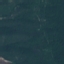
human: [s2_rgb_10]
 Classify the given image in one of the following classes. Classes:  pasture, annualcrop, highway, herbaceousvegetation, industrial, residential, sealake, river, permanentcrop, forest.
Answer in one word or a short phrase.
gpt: Forest